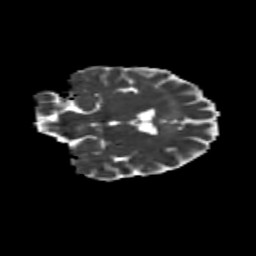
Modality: MD
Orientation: coronal
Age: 50
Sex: male
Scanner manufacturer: siemens
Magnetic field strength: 3 T
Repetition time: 8.6 s
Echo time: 0.095 s